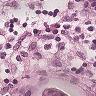
Metastatic tissue present: no